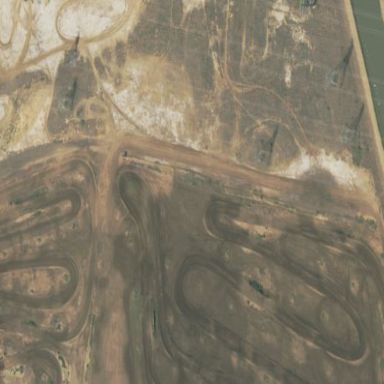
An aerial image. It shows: Motocross pitch for leisure land sports.